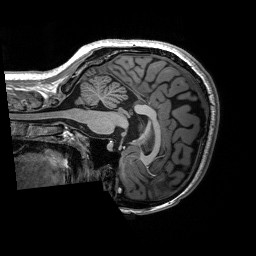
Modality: T1w
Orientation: sagittal
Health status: healthy
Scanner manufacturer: siemens
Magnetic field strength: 3 T
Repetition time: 2.53 s
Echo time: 0.00227 s